Question: I'm looking at an img tag, using Chrome Dev Tools, that has a src attribute for a 1x1 image:

The image is actually 199 x 362 on the page. What is this "Natural 1x1" specification? I notice that there are several other images on the page that have this exact 1x1 src, but the images are different.
Does anyone know what's being done here?
I'd like to download the image, but all I get is the same 1x1 for all the img tags.
Thanks
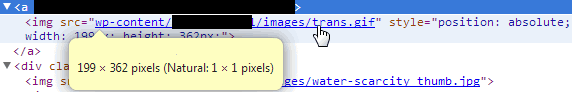
Answer: That's the original size of the image (download it and you'll see). 199x362 is its size on the page achieved by CSS stretching (defining width and/or height).
You're probably looking at a transparent GIF pixel converted into a rectangle by stretching that's put on top of something else.
So this:
'''
x
'''
becomes this (or whatever the size):
'''
\ /
\ /
X
/ / '''